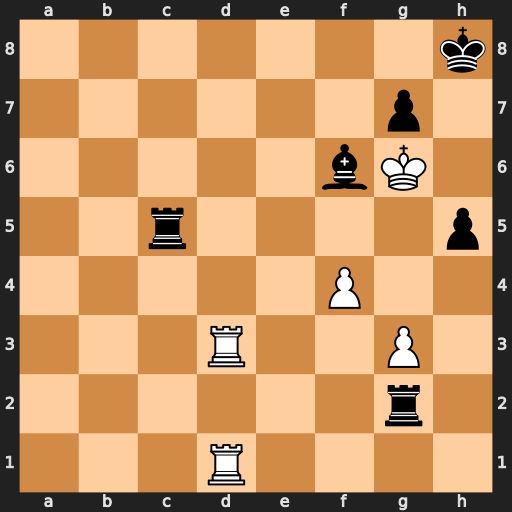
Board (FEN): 7k/6p1/5bK1/2r4p/5P2/3R2P1/6r1/3R4
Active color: w
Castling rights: -
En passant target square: -
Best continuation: Rd8+ Bxd8 Rxd8#